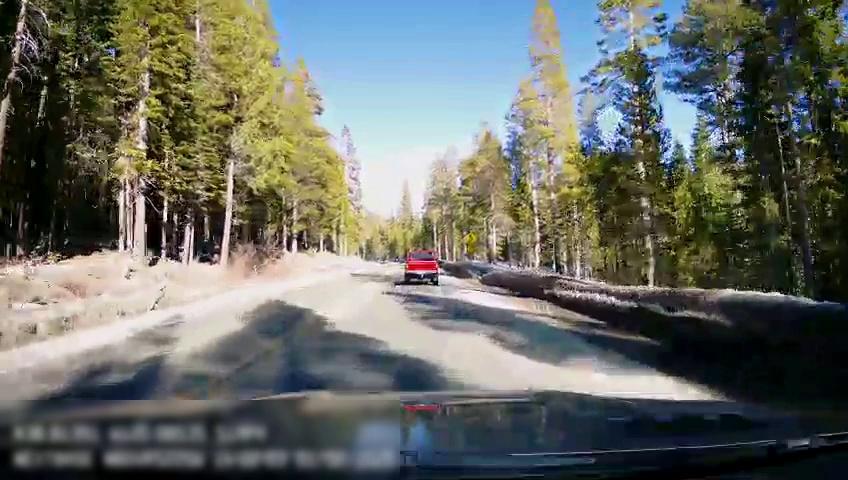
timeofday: Day
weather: Sunny
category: Drivable Space
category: Vehicles | Truck
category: Traffic | Signs